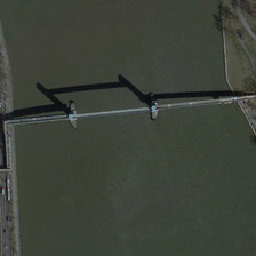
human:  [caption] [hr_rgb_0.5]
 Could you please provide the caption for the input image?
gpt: A thin bridge connects the two banks, and its reflection is very clear on the river.

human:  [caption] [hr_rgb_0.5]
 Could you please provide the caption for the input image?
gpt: A thin bridge connects the two sides, and its reflection is very clear on the river.

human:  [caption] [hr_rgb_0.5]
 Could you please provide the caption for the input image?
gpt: A slender bridge connects the two banks, and its reflection is very clear on the river.

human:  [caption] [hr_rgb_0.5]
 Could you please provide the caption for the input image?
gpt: The thin bridge connected the two sides, and its reflection was clear on the river.

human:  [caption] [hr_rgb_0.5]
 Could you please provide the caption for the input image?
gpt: A thin bridge connects the two sides, and its reflection is very clear on the river.